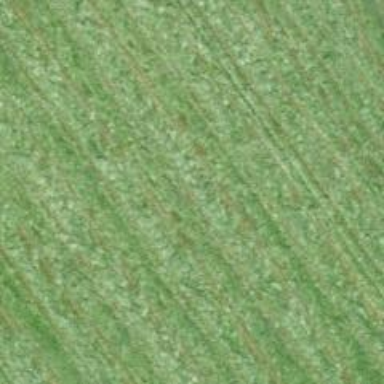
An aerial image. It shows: Bridleway with grassy surface.